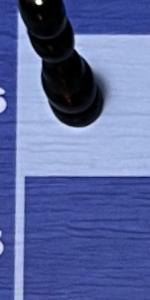
Label: Empty